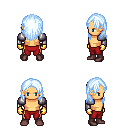
a pixel art fantasy rpg character, male body template, human, tanned skin, steel arm armor, red pants, white cyan long hairstyle, gold gloves, maroon shoes, four views (front, back, left, right), 2x2 character sprite sheet, small pixel art, hard edges, no anti-aliasing